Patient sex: M
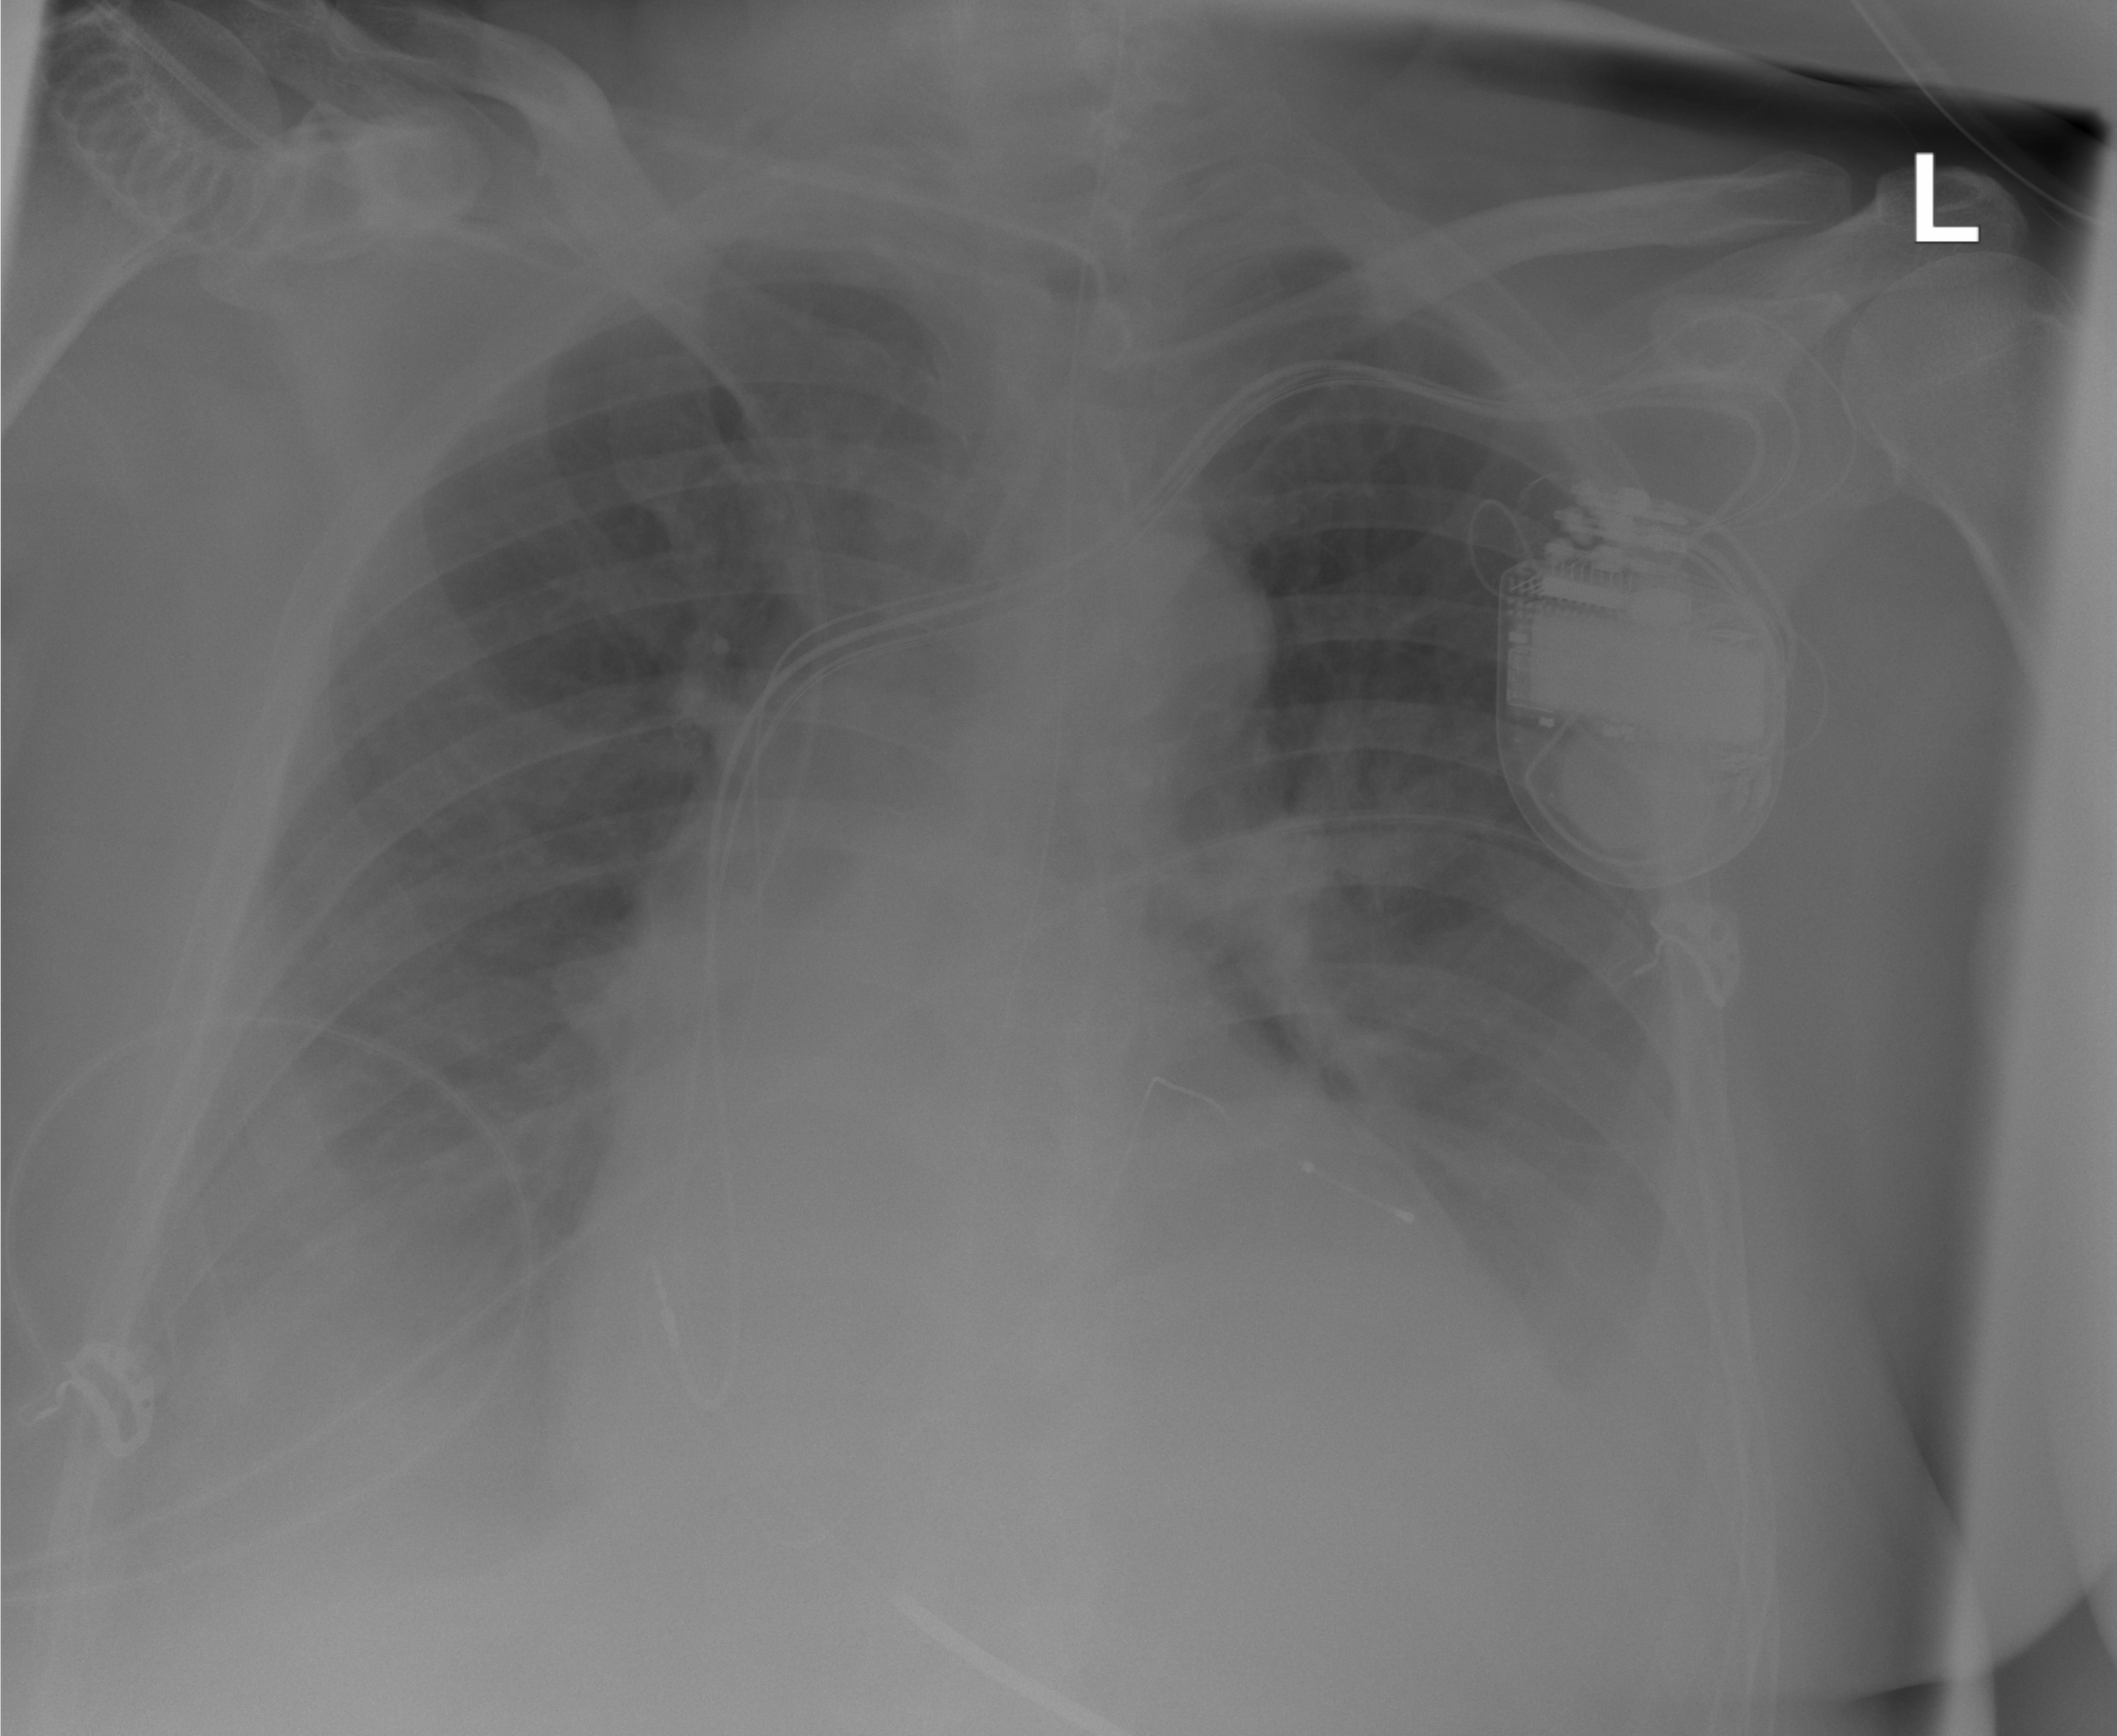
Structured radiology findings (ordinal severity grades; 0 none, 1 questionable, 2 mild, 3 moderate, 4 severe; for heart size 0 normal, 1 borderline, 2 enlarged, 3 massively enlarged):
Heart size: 2
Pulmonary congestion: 2
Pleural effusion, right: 2
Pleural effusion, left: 2
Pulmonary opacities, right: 0
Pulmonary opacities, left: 0
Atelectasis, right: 2
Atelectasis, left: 2